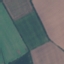
Land use / land cover class: AnnualCrop